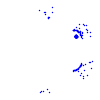
Particle: proton